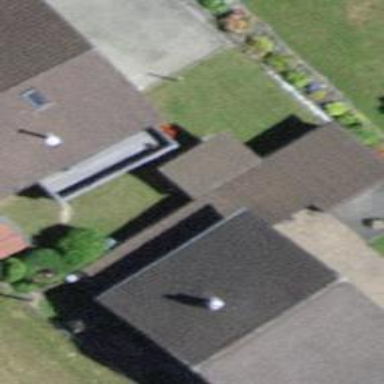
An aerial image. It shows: Residential building.